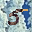
Label: 5